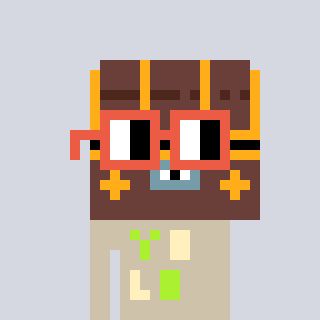
a pixel art character with square orange glasses, a treasure chest-shaped head and a bege-colored body on a cool background